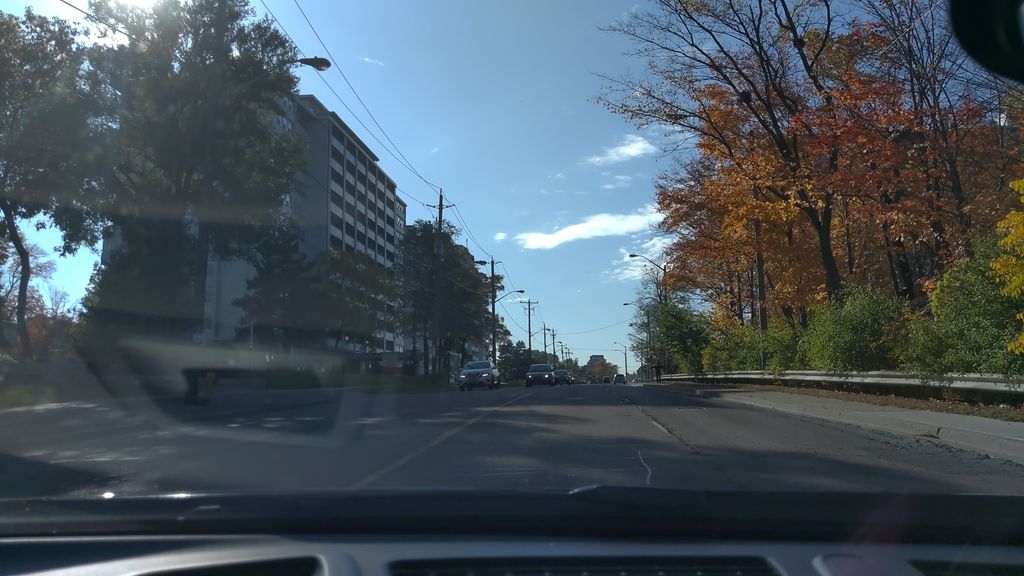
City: toronto